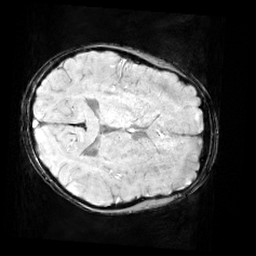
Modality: SWI
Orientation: axial
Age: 11
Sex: male
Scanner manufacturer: siemens
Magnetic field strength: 3 T
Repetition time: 0.027 s
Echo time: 0.02 s